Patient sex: M
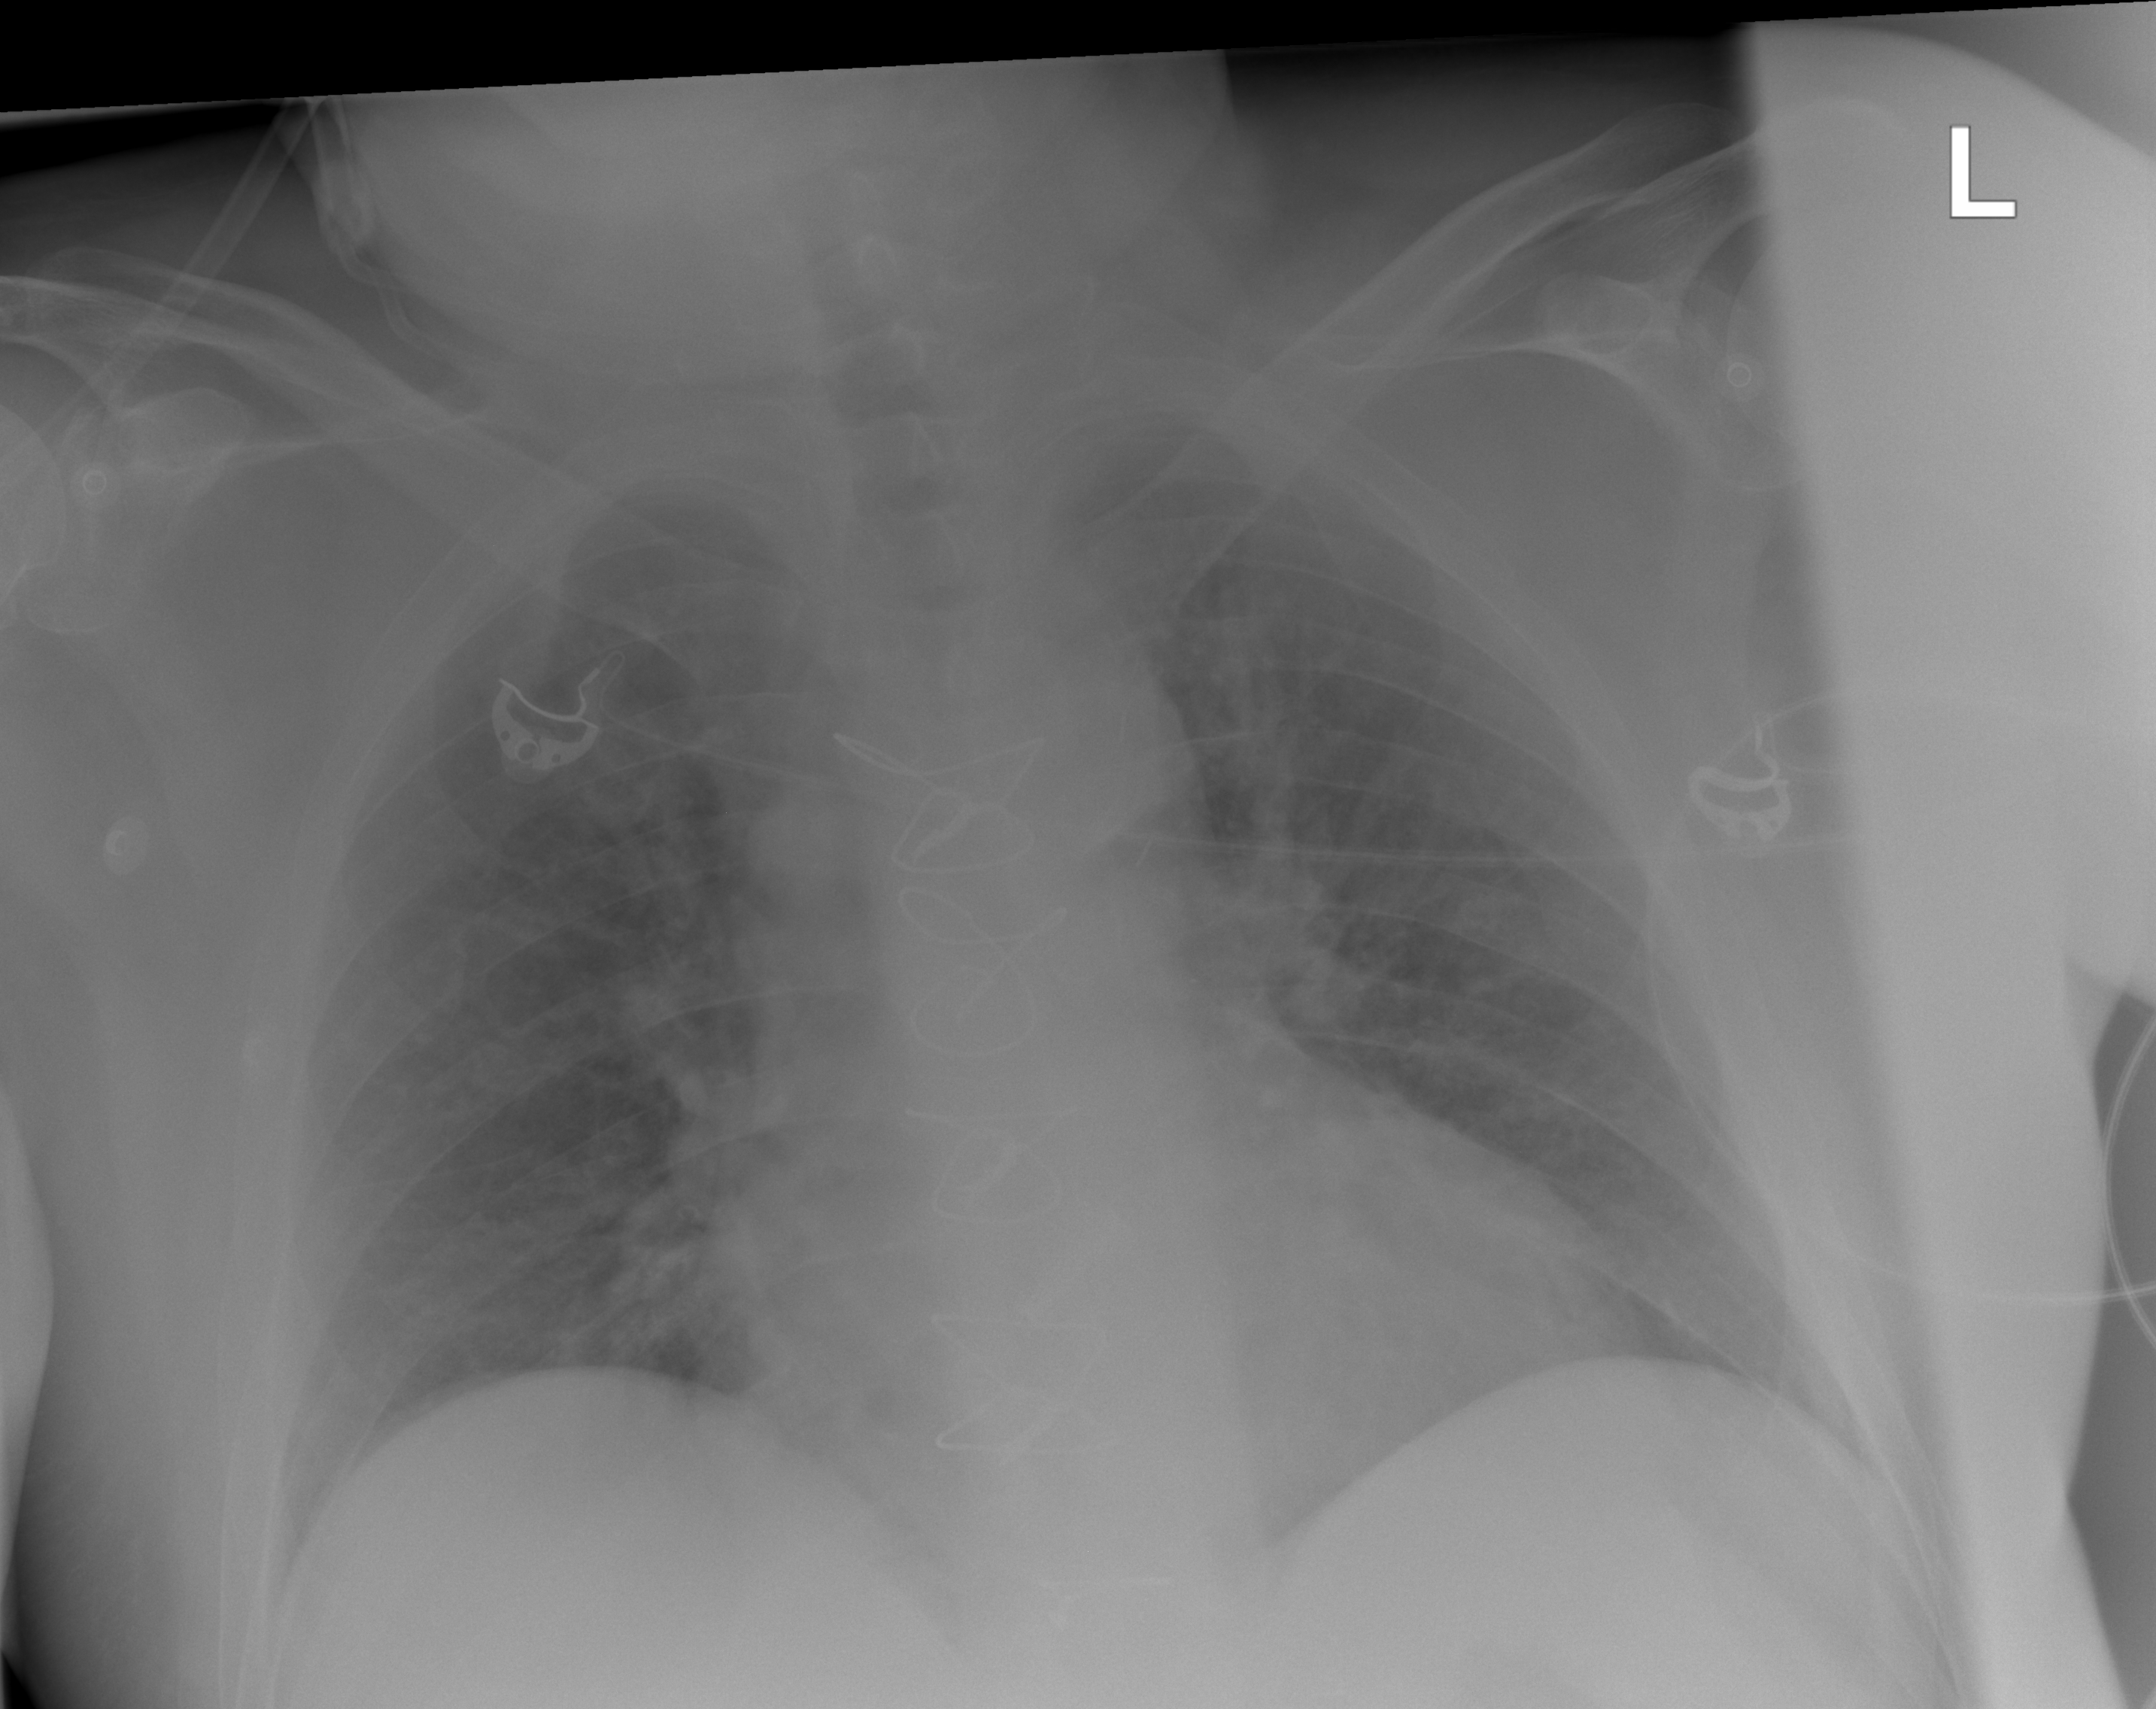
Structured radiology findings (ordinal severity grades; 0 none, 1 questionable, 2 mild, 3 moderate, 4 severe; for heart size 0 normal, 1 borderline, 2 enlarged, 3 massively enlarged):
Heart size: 0
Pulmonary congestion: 1
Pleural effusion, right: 0
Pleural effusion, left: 0
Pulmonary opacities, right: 0
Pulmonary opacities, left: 0
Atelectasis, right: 0
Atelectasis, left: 0